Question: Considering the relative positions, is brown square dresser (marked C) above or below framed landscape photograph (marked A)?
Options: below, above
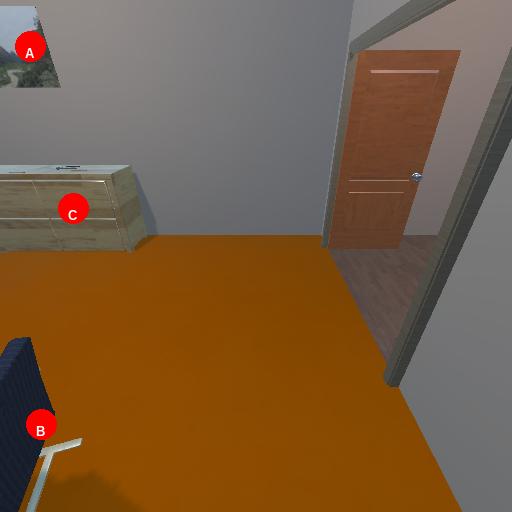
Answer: below